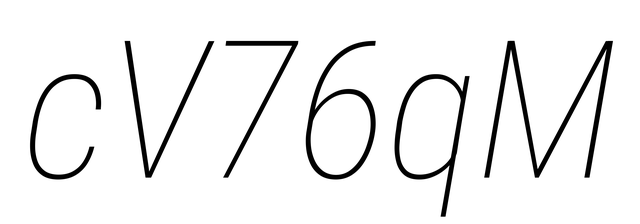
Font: Roboto-Italic_Condensed_Thin_Italic